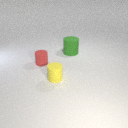
large green rubber cylinder to the right of small yellow rubber cylinder